高一 · 立体几何学
设平面 $\alpha \perp$ 平面 $\beta$, 在平面 $\alpha$ 内的一条直线 $a$ 垂直于平面 $\beta$ 内的一条直线 $b$, 则
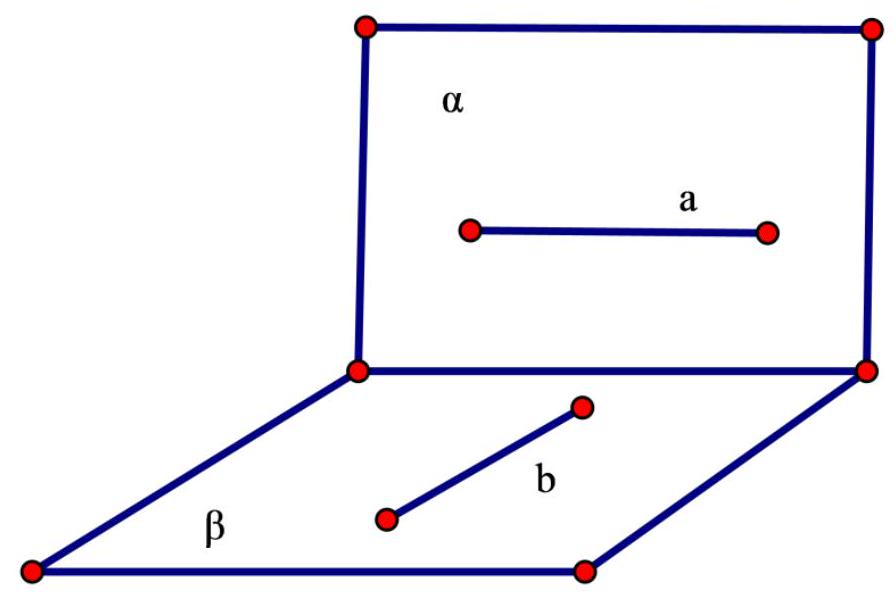
直线 $a$ 必垂直于平面 $\beta$

B. 直线 $b$ 必垂直于平面 $\alpha$

C. 直线 $a$ 不一定垂直于平面 $\beta$

D. 过 $a$ 的平面与过 $b$ 的平面垂直
答案: C
解析: 【分析】

根据 $b$ 是否是两个垂直平面的交线, 判断出正确的选项.

【详解】

当 $b=\alpha \cap \beta$ 时, 有 $a \perp \beta$; 当 $b$ 不是 $\alpha$ 与 $\beta$ 的交线时, 直线 $a$ 不一定垂直于平面 $\beta$,如下图所示.故选 C.

【点睛】

本小题主要考查面面垂直的性质定理的理解, 考查分析与解决问题的能力, 属于基础题.